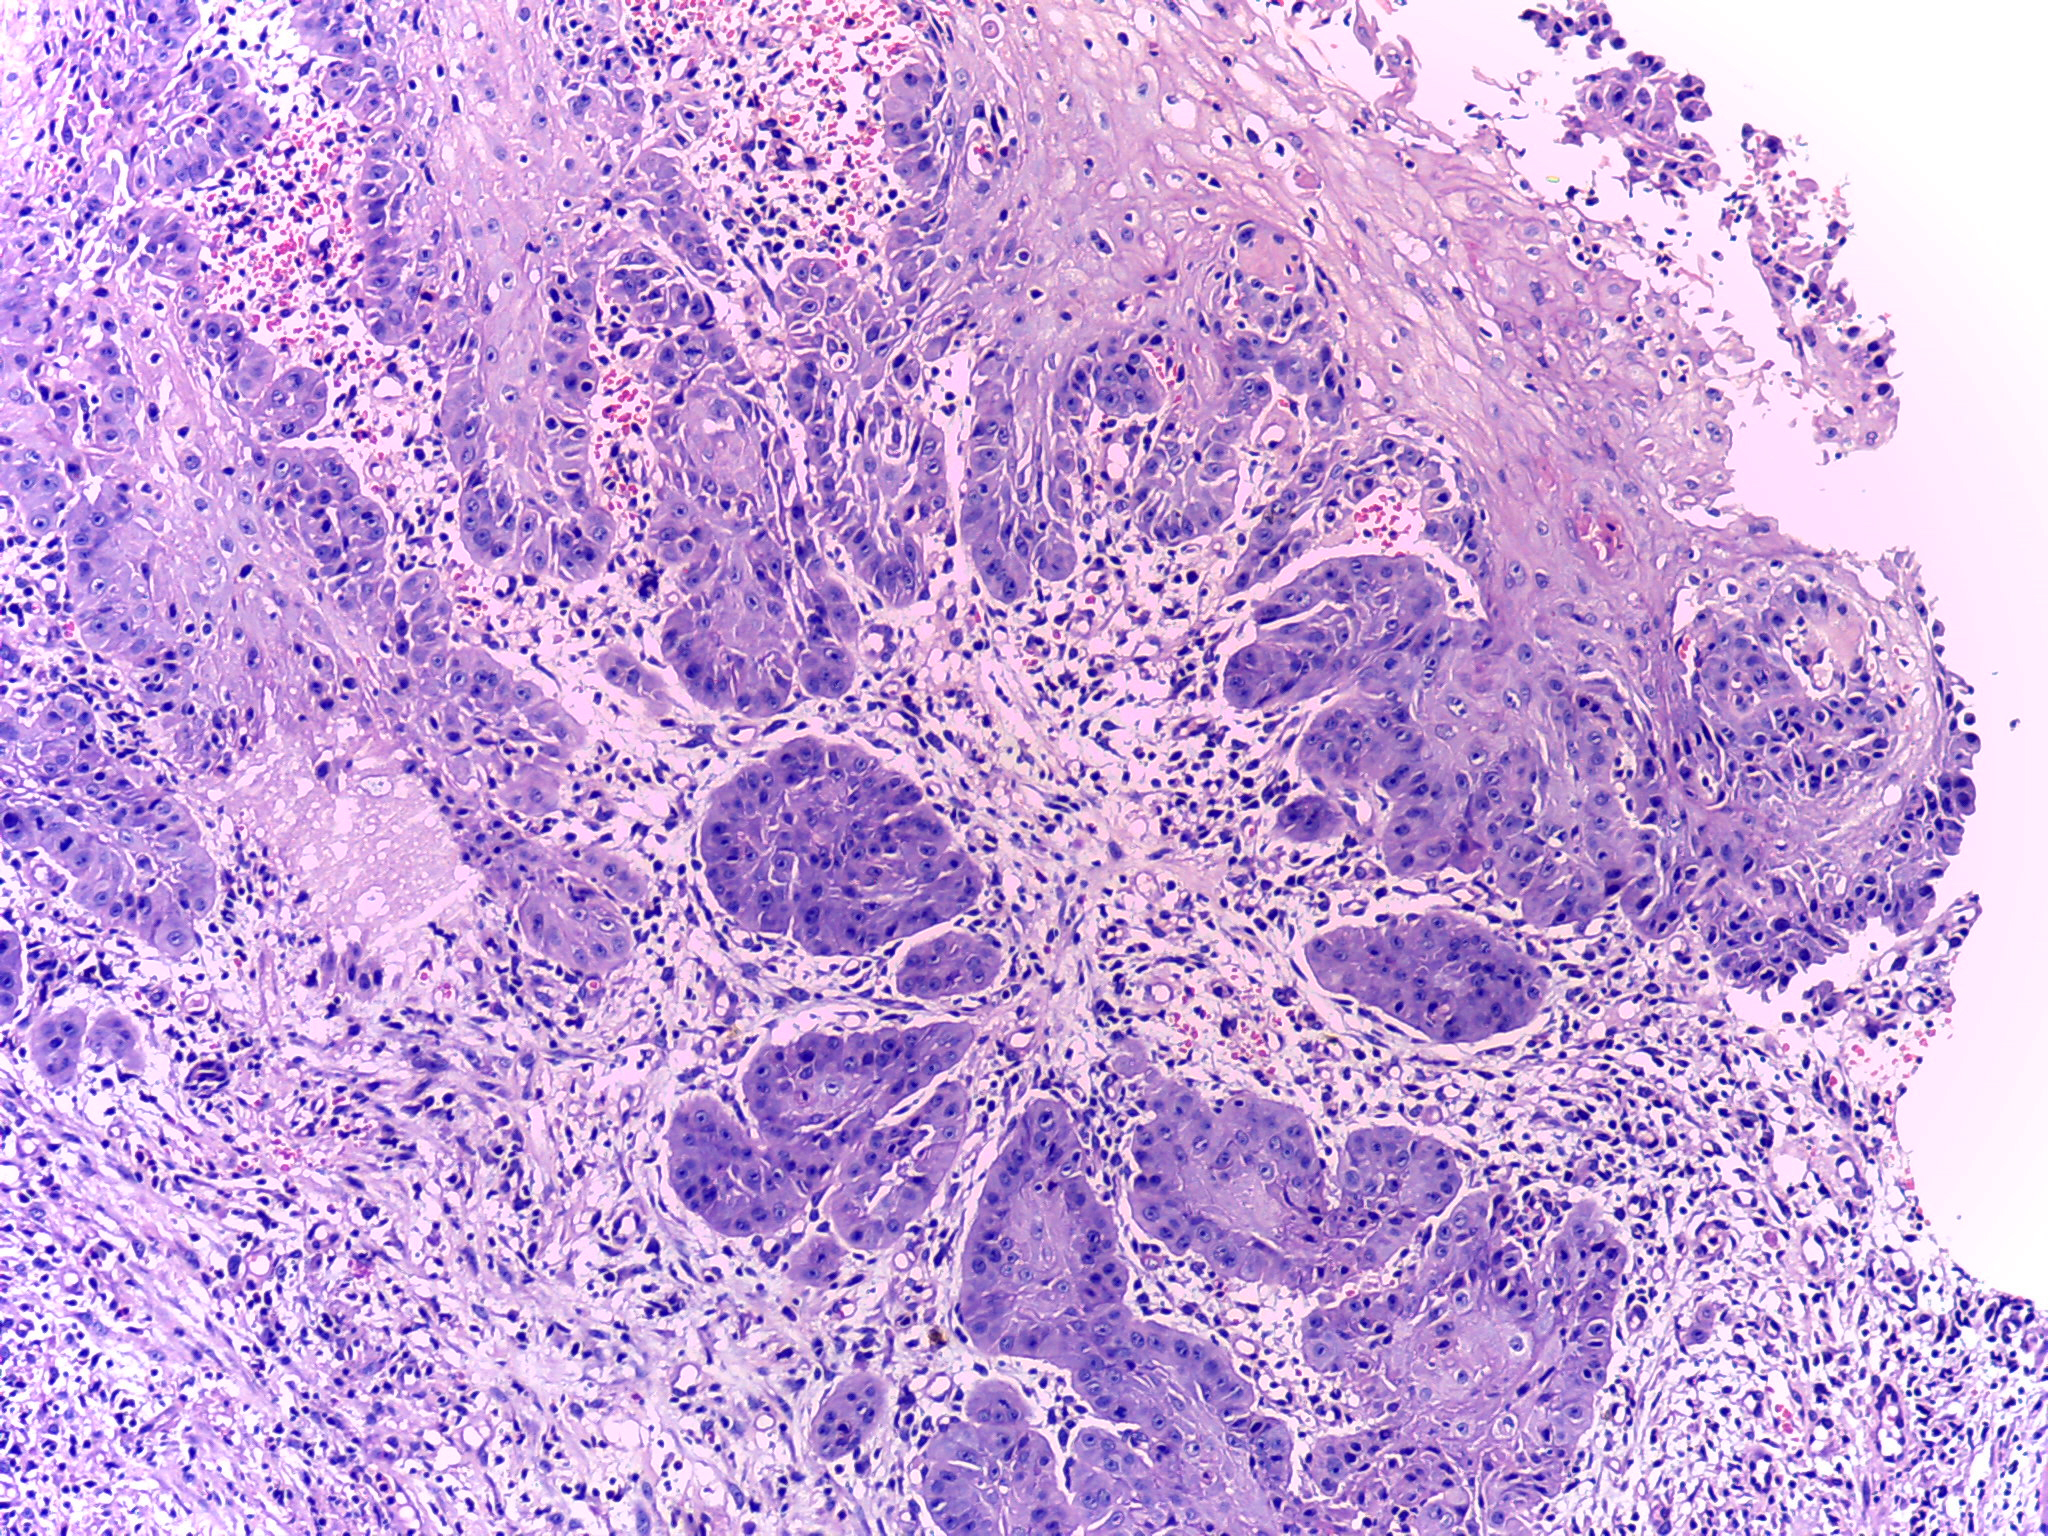
Diagnosis: OSCC